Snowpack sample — Loveland Pass, Silver Plume, Colorado, USA (2/11/26, 12:00 PM MST)
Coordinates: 39.663, -105.886
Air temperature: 35 °F
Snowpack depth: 82 cm
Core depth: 30 cm
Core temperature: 28.4 °F
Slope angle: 13°, slope face: 12°
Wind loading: high
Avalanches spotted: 1
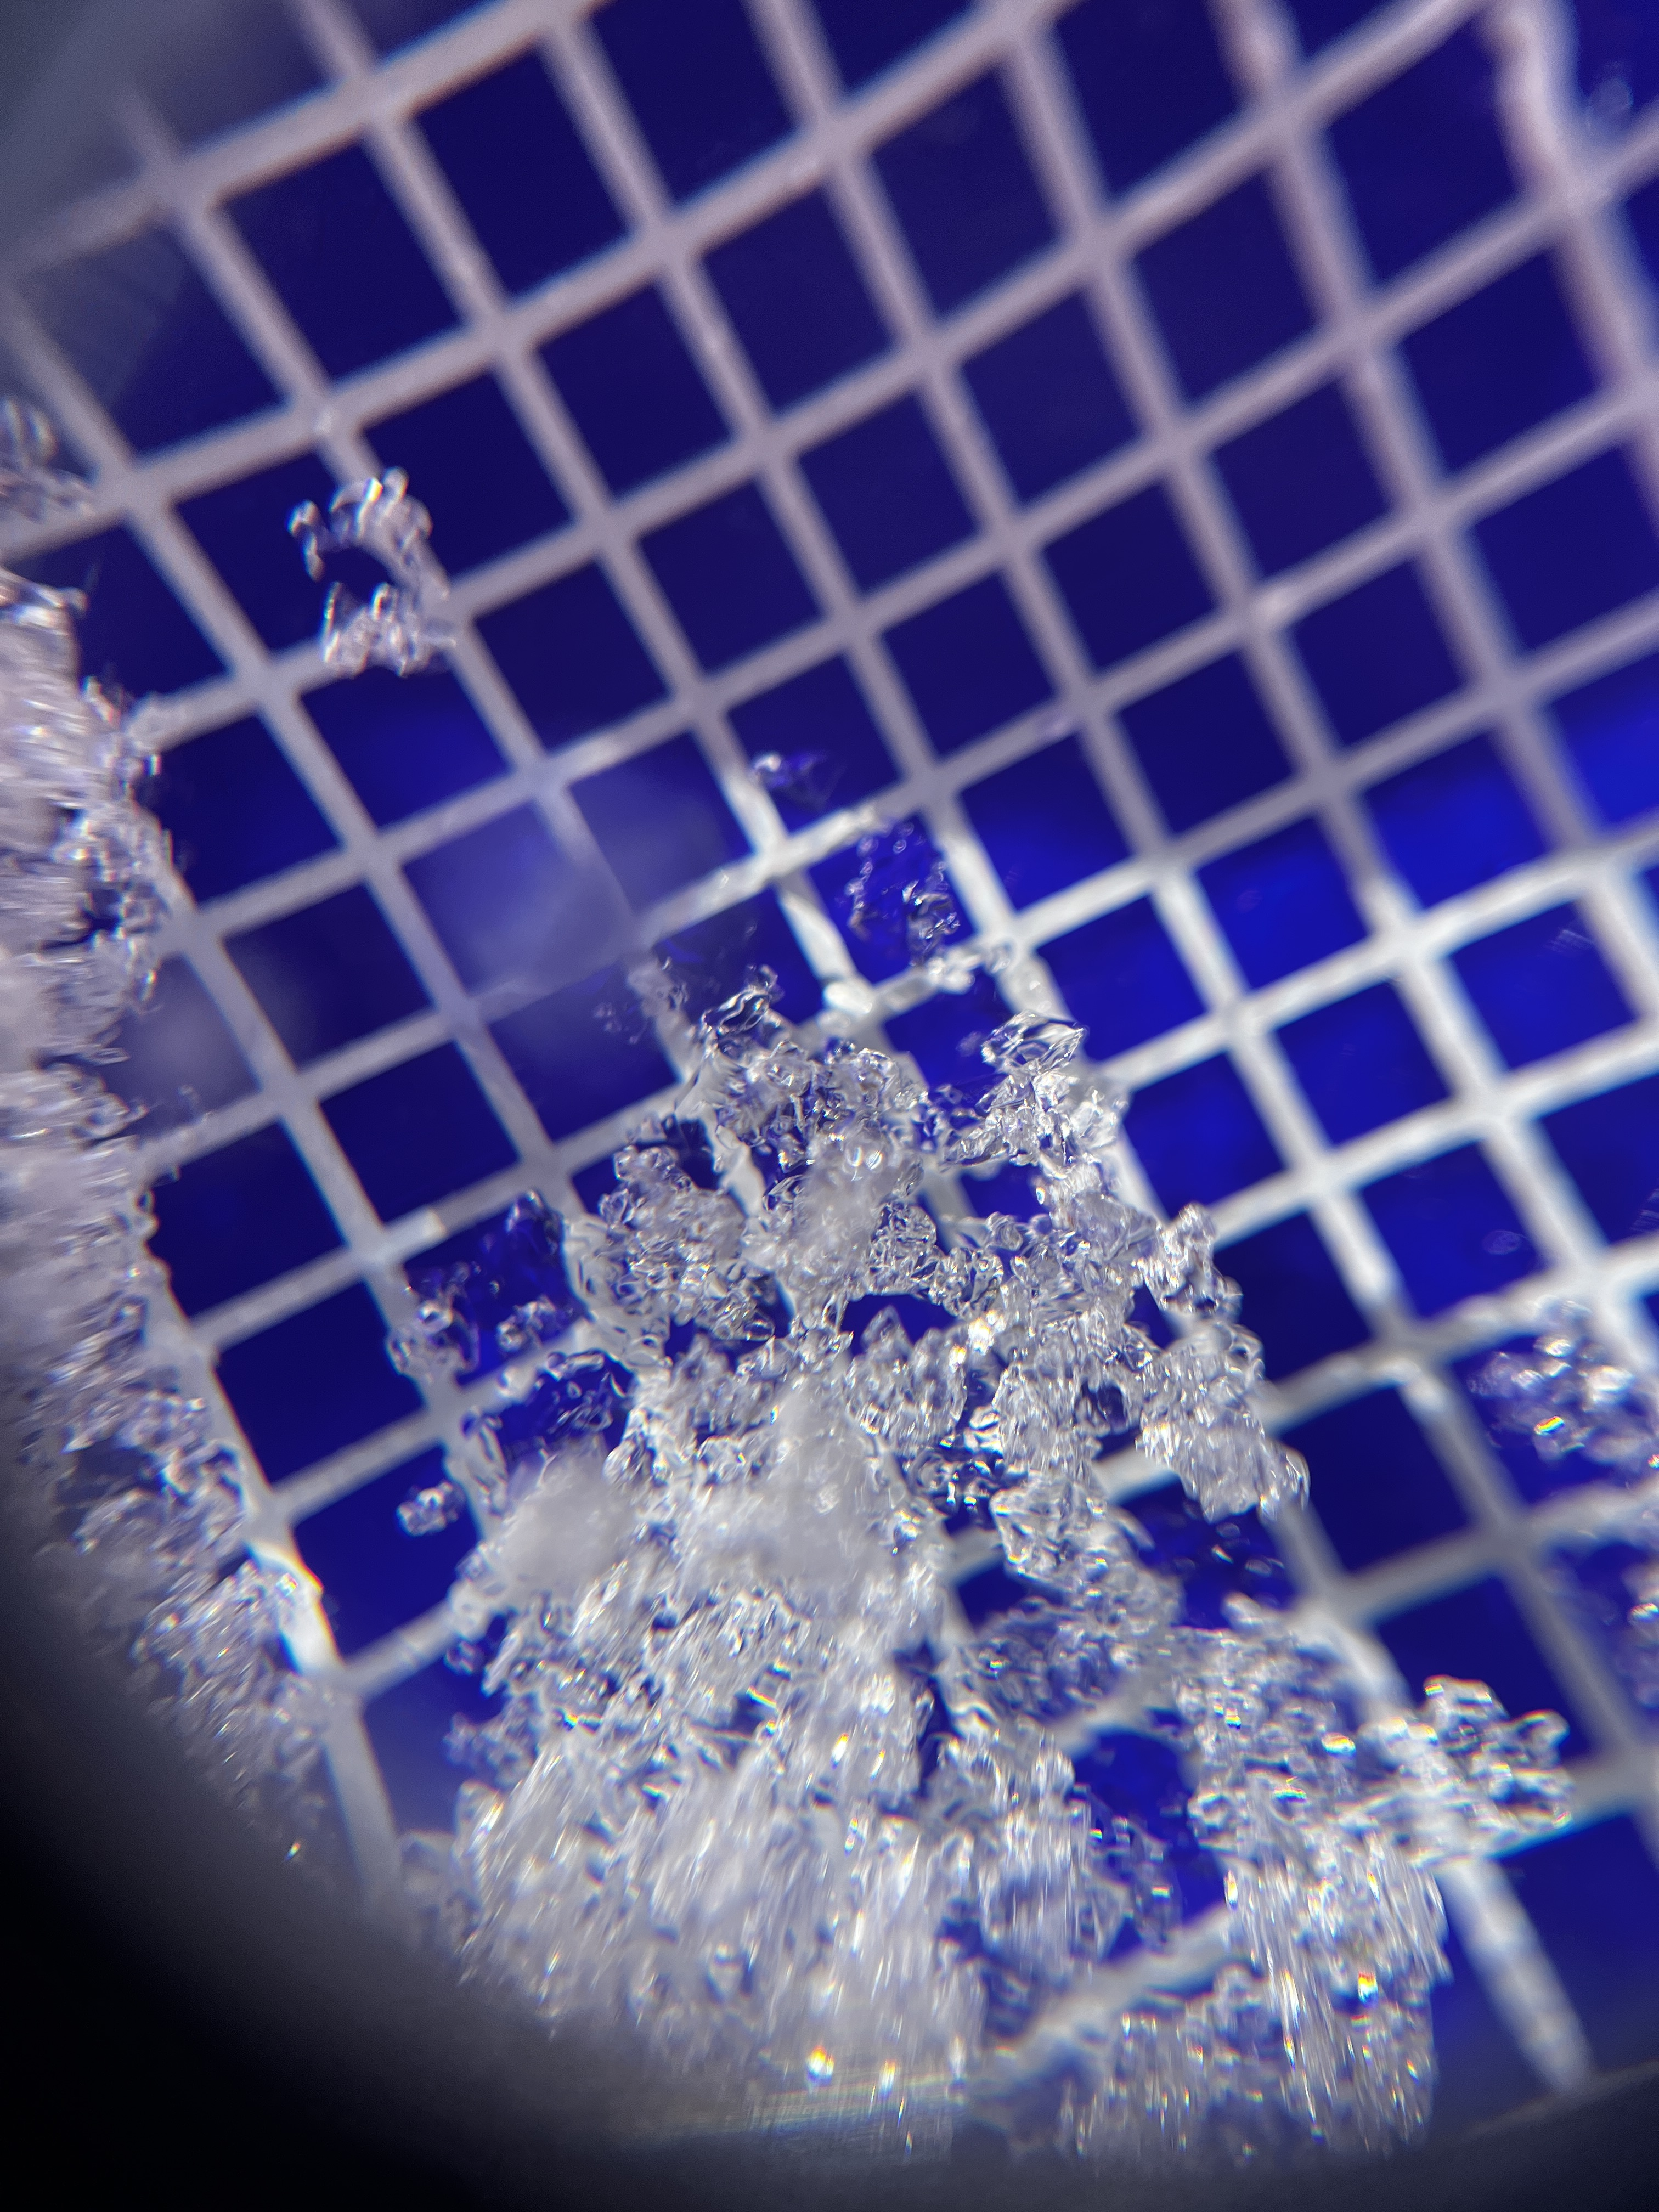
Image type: magnified_profile
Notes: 1 small avalanche spotted on the north side of the bowl, lots of wind loading